Field crop: maize
Growth stage: 1
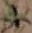
Species: atriplex